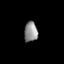
Tissue: lung
Cell type: Endothelial cells
Senescence score: 0.6665
Nuclear area (px): 260
Mean DAPI intensity: 144.223